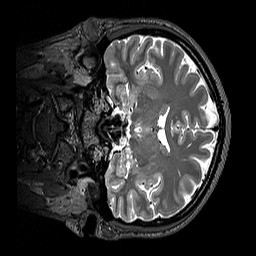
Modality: T2w
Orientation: coronal
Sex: male
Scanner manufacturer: siemens
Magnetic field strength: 3 T
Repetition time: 3.2 s
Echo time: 0.409 s